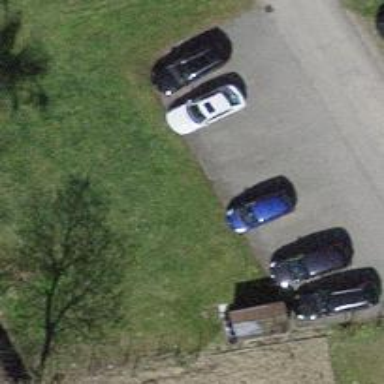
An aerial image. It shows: Street-side parking area.